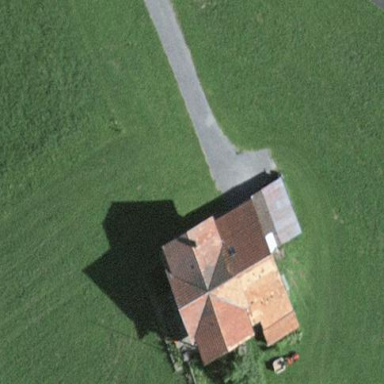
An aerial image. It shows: Farm building.